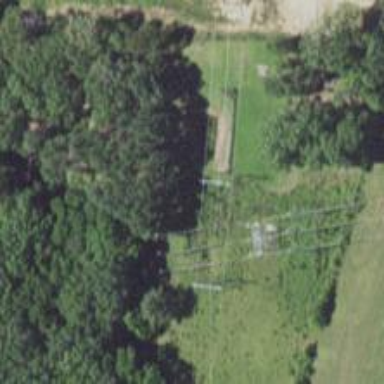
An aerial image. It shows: Power pole.